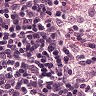
Metastatic tissue present: no